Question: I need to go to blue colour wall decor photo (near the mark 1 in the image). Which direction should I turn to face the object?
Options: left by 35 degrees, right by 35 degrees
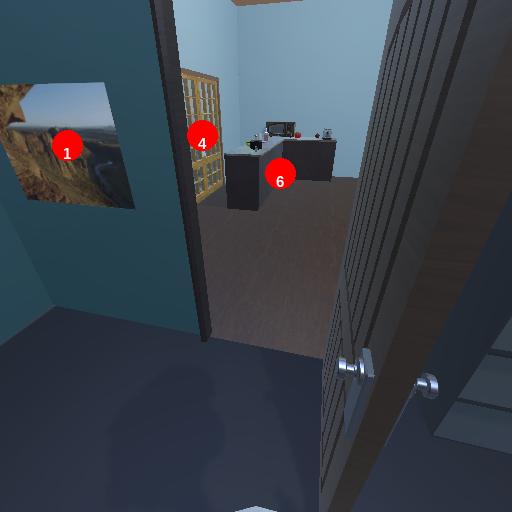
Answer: left by 35 degrees